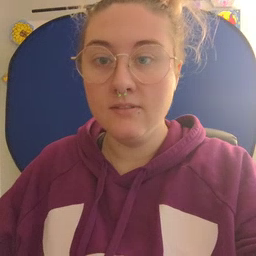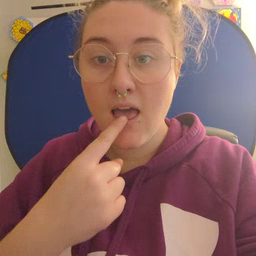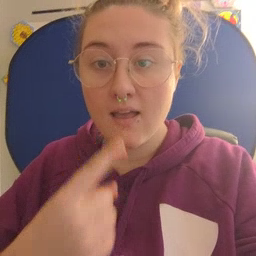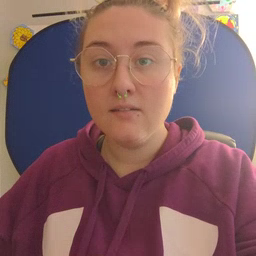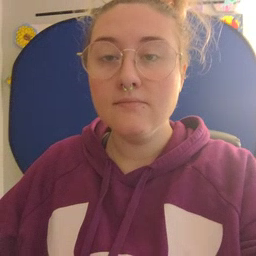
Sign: tongue